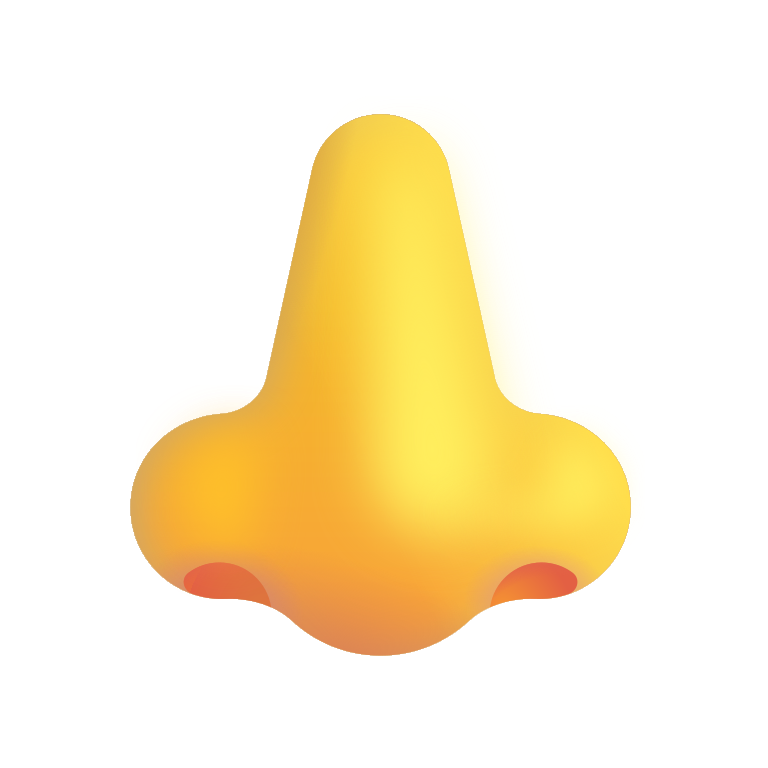
nose color default